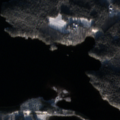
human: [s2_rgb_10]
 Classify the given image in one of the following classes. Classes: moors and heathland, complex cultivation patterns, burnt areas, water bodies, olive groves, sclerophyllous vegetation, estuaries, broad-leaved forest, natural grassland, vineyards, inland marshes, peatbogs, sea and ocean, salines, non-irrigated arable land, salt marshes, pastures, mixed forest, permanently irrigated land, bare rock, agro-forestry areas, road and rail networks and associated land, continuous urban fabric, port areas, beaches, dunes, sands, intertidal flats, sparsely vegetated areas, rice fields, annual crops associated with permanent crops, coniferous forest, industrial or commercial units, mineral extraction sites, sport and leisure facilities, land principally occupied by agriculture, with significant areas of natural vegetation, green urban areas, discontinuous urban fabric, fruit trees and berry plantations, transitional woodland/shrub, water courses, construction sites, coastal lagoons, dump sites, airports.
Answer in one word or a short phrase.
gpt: coniferous forest, mixed forest, water bodies